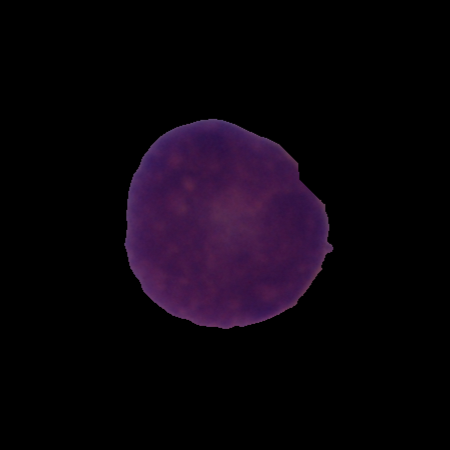
Label: cancer